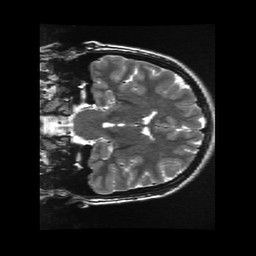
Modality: T2w
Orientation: coronal
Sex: female
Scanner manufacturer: ge
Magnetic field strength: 3 T
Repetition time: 5 s
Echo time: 0.1022 s